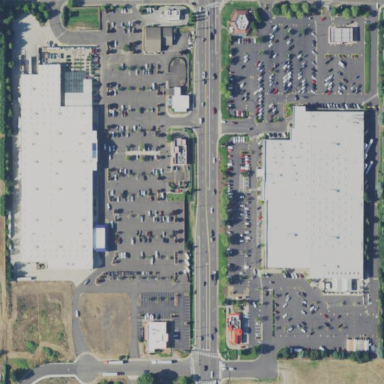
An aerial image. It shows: Retail area.